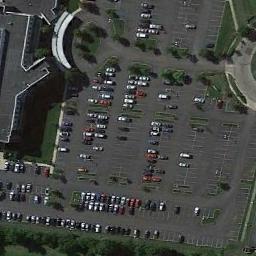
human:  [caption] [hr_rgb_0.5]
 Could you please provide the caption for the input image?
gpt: The parking lot is full of cars next to some buildings and trees .

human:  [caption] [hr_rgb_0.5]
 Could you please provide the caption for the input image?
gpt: The parking lot has some parked cars but lots of parking spaces are still empty .

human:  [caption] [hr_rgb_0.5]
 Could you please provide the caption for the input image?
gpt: There are numerous different colored cars in the parking lot .

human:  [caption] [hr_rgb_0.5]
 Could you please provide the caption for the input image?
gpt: There are a dozen cars in the parking lot .

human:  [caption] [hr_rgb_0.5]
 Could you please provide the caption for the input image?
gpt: There are some green trees and a lake beside the parking lot .